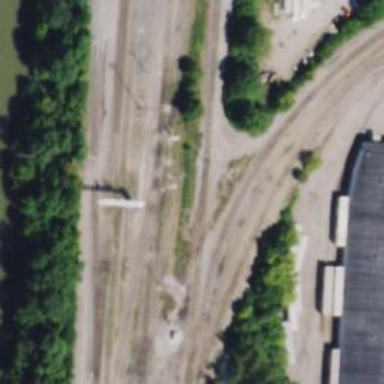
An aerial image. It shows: Railway crossing.